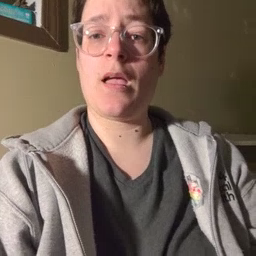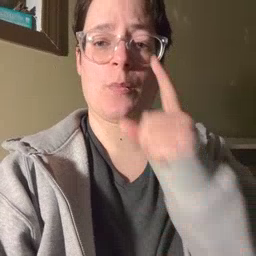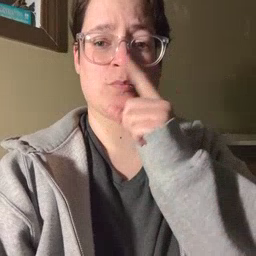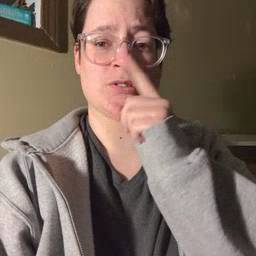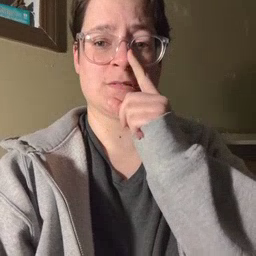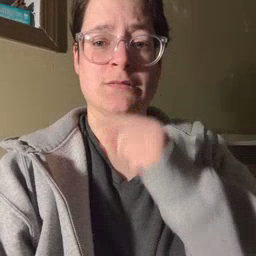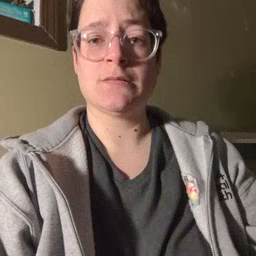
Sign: mouse